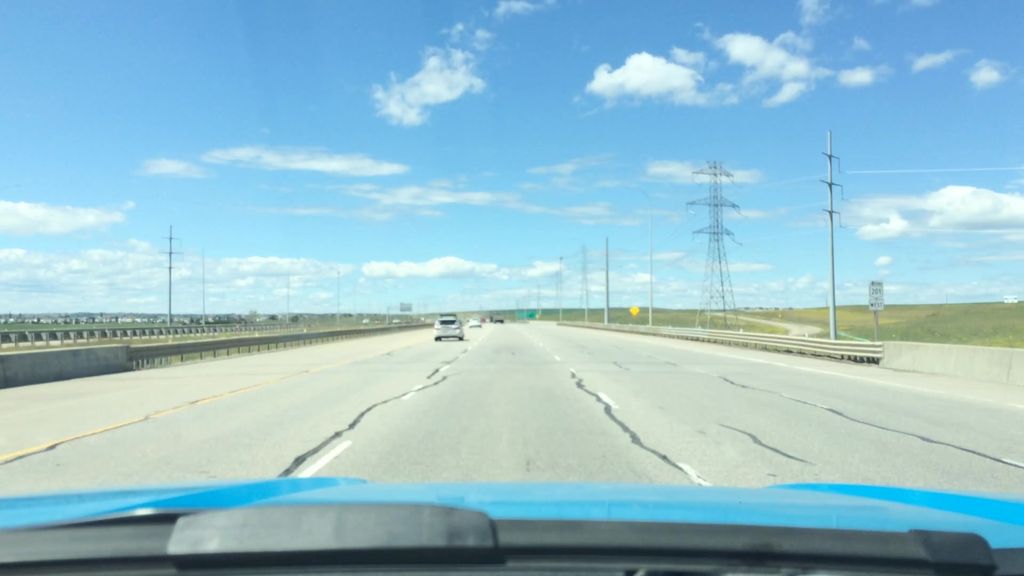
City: calgary